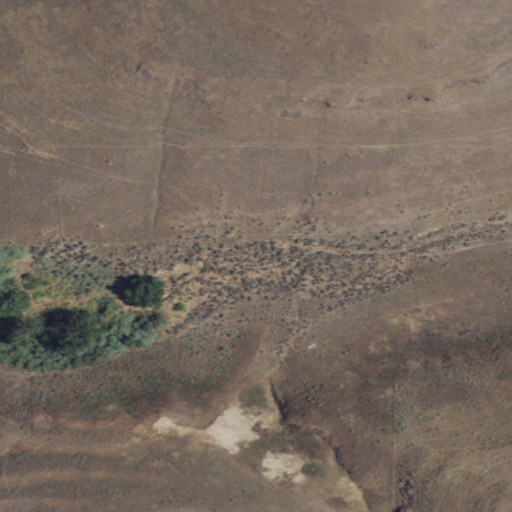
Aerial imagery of valley in Washington named Walker Canyon containing grassland, shrub, herbaceous wetlands, and open water